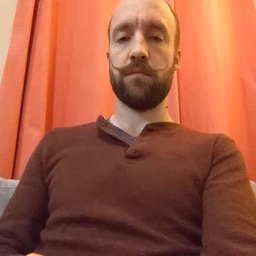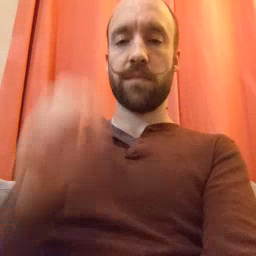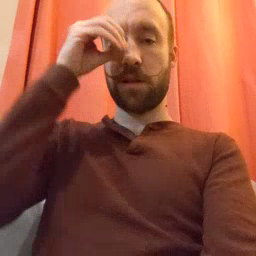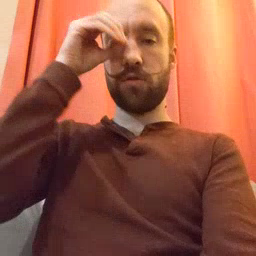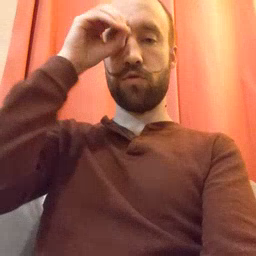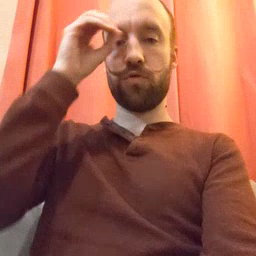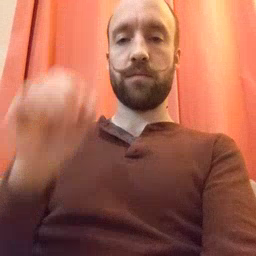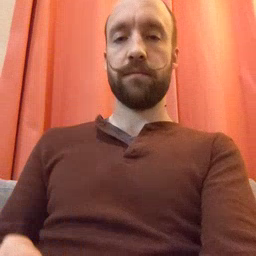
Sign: owl